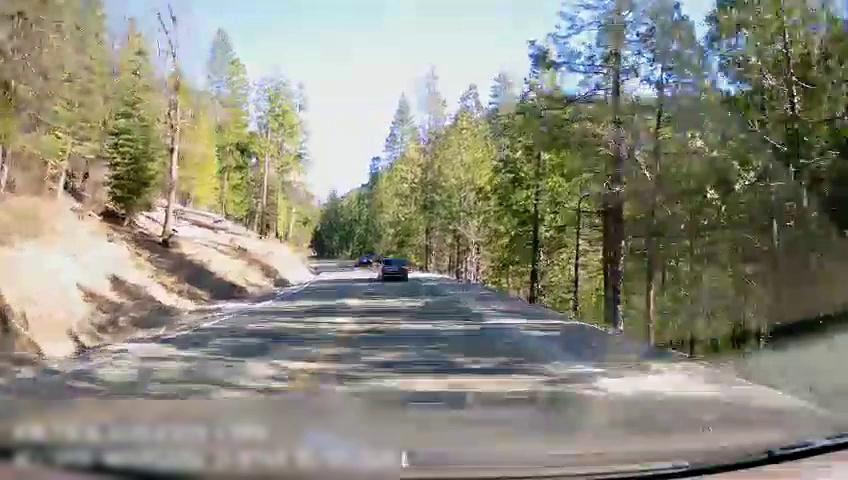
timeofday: Day
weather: Sunny
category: Drivable Space
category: Vehicles | Car
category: Vehicles | Car
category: Lanes | Opposite Lane